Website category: sports
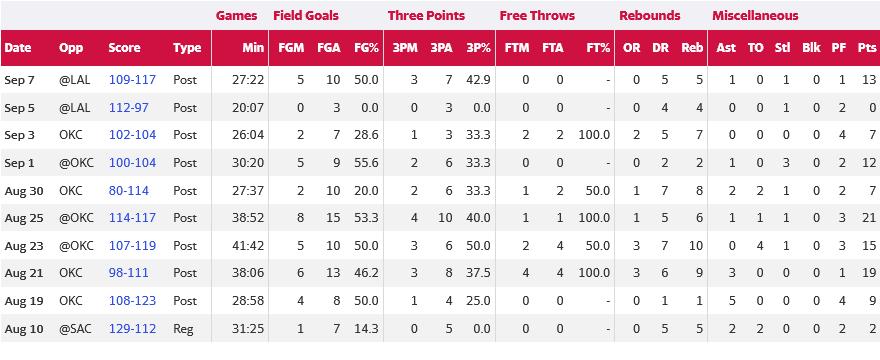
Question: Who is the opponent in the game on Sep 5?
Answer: LAL

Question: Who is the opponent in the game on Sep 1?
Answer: OKC

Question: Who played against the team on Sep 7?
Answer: LAL

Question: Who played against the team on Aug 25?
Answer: OKC

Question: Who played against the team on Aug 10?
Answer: SAC

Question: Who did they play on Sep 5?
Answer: LAL

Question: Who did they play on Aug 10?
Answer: SAC

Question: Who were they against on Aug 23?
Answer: OKC

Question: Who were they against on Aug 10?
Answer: SAC

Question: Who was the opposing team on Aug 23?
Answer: OKC

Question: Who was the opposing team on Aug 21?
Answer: OKC

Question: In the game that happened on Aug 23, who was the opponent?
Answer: OKC

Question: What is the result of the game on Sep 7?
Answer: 109-117

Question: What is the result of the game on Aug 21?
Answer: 98-111

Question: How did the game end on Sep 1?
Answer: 100-104

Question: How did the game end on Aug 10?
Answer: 129-112

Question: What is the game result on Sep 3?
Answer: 102-104

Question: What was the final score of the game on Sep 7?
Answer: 109-117

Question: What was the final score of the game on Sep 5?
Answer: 112-97

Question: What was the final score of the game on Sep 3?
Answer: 102-104

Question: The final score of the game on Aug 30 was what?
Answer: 80-114

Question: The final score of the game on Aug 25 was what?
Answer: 114-117

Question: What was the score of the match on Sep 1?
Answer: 100-104

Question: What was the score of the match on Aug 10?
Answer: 129-112

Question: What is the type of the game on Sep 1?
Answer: Post

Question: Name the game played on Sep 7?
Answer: Post

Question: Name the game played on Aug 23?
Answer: Post

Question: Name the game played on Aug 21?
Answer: Post

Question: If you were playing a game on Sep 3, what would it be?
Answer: Post

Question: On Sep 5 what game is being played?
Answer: Post

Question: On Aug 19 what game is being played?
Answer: Post

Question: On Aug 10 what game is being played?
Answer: Reg

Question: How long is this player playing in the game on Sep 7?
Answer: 27:22

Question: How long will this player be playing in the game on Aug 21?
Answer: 38:06

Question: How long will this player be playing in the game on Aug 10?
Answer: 31:25

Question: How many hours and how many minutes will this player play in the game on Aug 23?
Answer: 41:42

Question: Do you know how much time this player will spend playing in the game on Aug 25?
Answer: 38:52

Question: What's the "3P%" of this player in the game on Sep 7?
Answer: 42.9

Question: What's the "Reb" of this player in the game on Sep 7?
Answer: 5

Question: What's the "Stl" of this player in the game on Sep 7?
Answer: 1

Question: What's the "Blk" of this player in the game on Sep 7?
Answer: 0

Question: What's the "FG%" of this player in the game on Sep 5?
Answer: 0.0

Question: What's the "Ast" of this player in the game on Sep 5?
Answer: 0

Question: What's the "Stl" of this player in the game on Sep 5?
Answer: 1

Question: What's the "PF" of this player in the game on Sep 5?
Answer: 2

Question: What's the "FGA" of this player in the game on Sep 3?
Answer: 7

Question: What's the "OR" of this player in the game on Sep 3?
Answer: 2

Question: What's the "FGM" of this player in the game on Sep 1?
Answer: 5

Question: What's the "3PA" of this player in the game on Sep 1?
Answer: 6

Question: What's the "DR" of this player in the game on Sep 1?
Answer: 2

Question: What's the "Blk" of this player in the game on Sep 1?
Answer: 0

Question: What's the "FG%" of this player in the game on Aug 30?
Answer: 20.0

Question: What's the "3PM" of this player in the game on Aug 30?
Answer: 2

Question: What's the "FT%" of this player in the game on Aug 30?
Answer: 50.0

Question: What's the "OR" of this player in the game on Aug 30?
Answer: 1

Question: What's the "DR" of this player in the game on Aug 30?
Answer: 7

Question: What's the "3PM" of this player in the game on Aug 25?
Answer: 4

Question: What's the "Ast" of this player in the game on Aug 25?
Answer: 1

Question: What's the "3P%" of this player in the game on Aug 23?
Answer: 50.0

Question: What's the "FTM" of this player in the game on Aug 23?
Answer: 2

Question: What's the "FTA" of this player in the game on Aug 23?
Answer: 4

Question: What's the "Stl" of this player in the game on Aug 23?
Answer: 1

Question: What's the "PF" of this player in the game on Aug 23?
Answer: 3

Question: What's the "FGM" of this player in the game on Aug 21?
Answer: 6